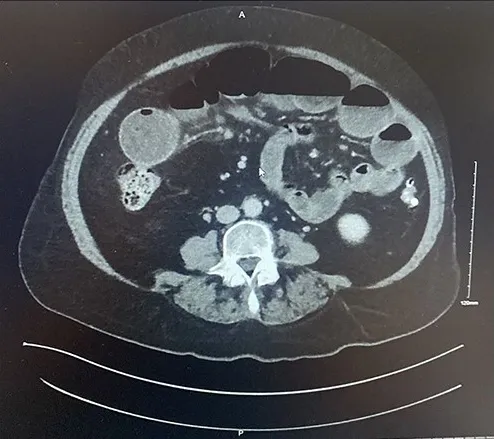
Axial section of contrast enhanced CT AP demonstrating intussusception with surrounding lymphadenopathy.
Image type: radiology (ct)